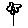
Label: flower